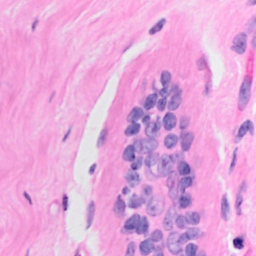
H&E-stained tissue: Breast